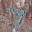
Label: 7